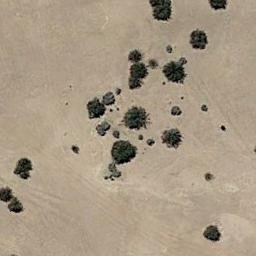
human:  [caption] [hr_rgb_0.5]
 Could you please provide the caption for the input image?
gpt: Some sparse chaparrals grow in the desert .

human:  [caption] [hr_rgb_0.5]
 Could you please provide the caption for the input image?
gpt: There are about a hundred trees in this desert .

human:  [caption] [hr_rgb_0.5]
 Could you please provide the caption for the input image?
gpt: Chaparral is sparsely distributed on the sand .

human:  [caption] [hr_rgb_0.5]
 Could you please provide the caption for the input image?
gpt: The chaparral is consist of sparse bushes on the desert .

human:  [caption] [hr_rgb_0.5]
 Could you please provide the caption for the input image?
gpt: The middle of the chaparral is dense .